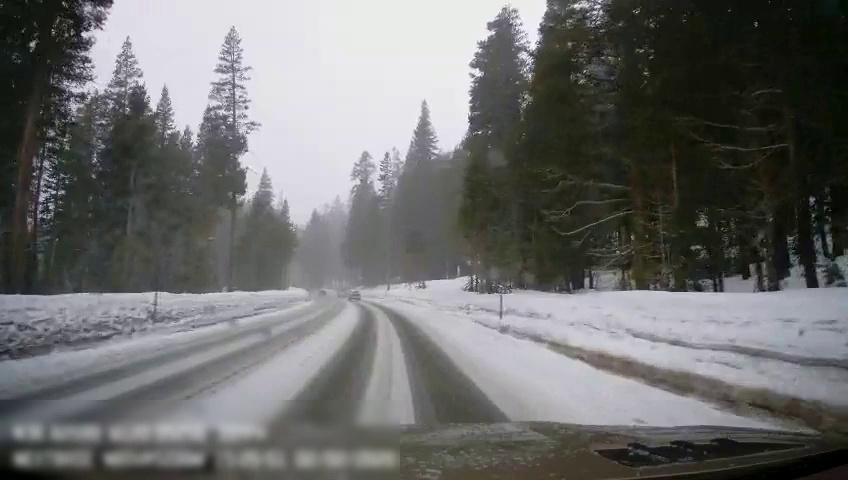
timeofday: Day
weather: Snowy
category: Drivable Space